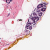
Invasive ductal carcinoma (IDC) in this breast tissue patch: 0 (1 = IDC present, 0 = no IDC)